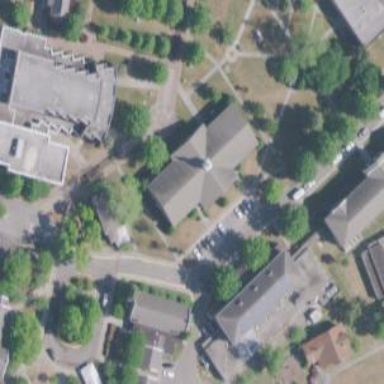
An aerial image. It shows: View of university building.